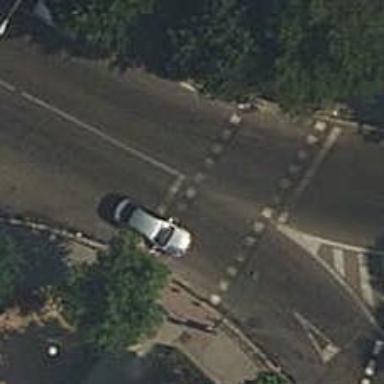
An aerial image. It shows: Zebra crossing with traffic signals.